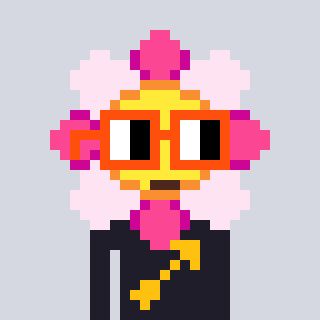
a pixel art character with square orange glasses, a flower-shaped head and a grayscale-colored body on a cool background